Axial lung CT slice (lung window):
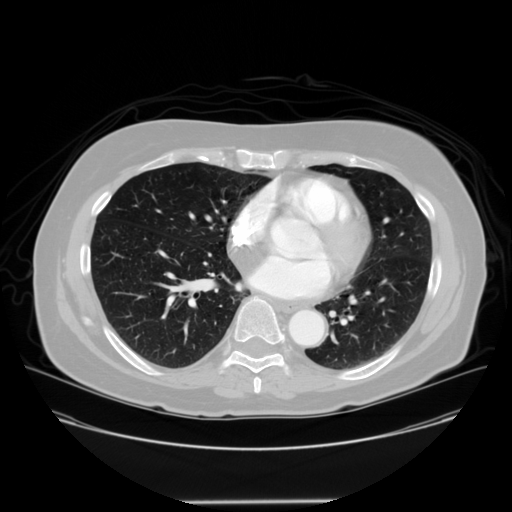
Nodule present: no